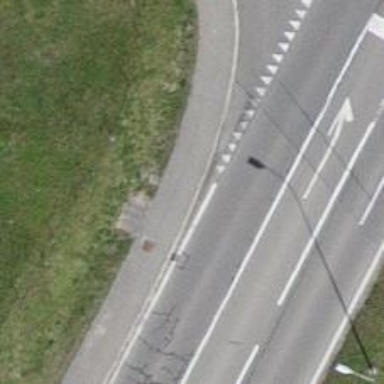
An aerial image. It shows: Sidewalk.